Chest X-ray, PA view. Patient: 44 years old, sex F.
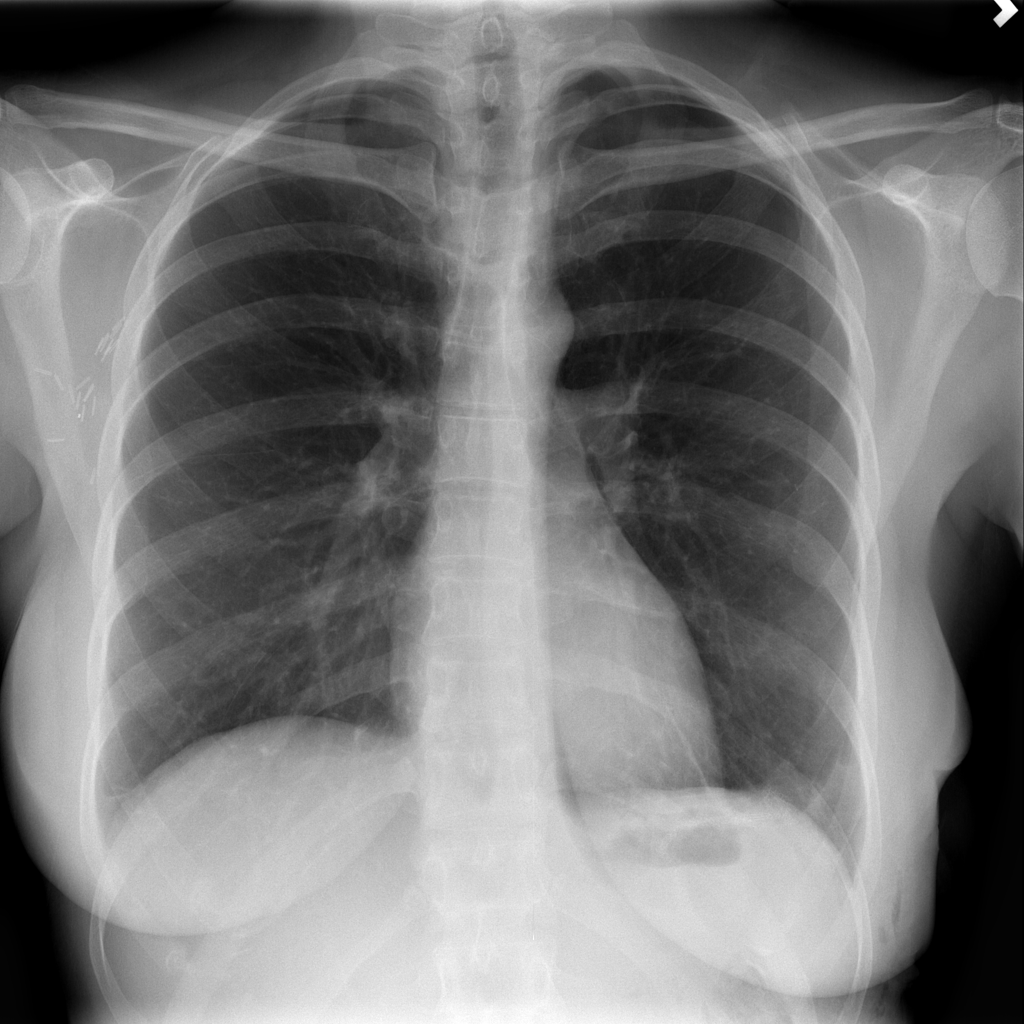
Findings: No Finding